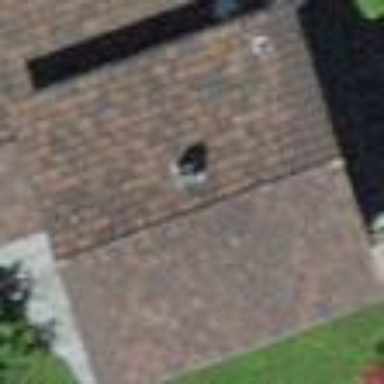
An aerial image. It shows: Building with tiled roof.